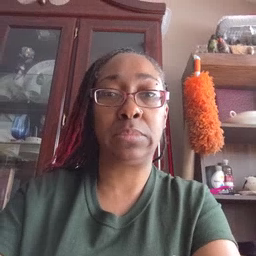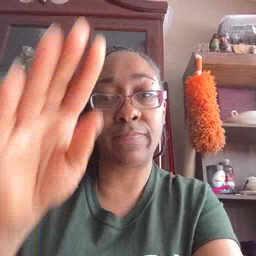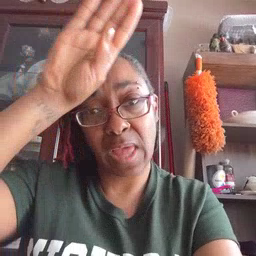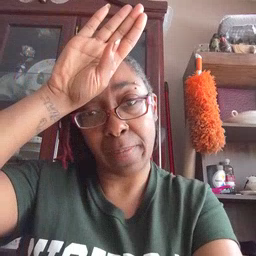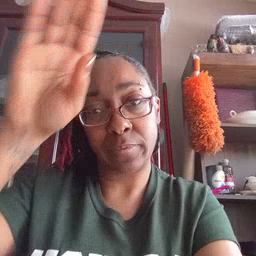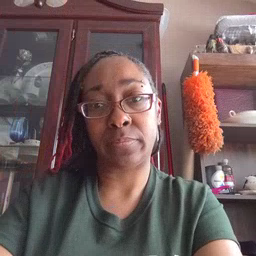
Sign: fireman